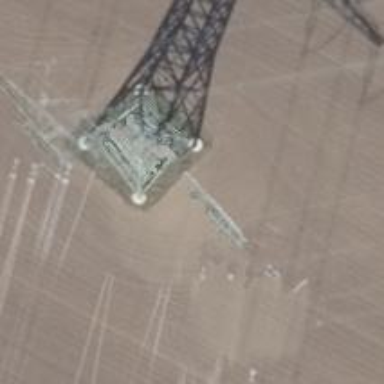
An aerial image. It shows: Three power lines with cables.